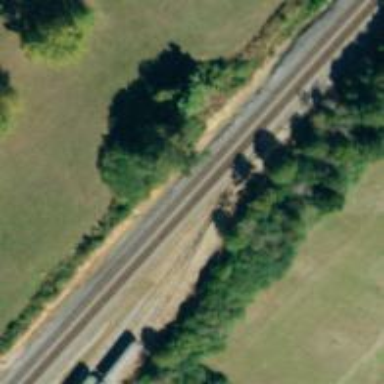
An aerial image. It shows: Rail spur service.